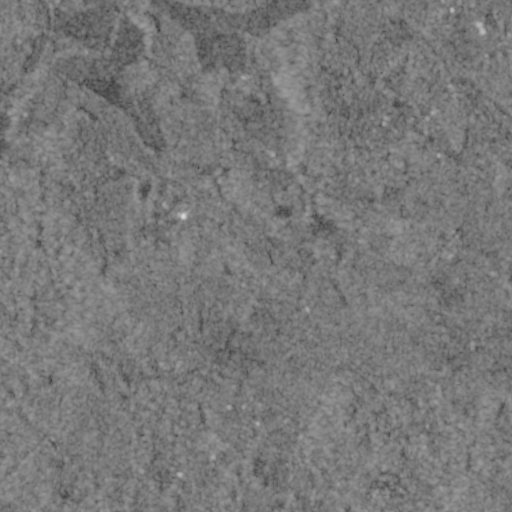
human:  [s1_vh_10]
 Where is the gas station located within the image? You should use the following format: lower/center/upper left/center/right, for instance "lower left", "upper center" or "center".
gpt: The gas station is located in the upper right of the image.
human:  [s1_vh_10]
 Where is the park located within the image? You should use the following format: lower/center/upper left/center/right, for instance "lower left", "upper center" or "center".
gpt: The park is located in the upper right of the image.
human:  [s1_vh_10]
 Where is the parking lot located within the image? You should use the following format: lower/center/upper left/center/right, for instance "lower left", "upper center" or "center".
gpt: The parking lot is located in the upper right of the image.
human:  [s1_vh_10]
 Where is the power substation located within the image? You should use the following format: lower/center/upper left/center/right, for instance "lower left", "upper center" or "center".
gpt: The power substation is located in the center right of the image.
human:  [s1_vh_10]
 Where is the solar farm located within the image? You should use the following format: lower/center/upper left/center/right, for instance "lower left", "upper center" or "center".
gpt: The solar farm is located in the lower right of the image.
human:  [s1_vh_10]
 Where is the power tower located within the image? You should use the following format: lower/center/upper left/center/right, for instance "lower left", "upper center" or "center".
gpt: There is no power tower in the image.

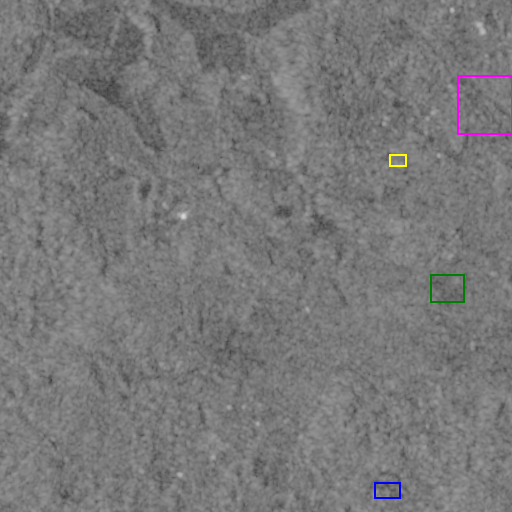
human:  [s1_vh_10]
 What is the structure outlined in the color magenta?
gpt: The structure outlined in magenta is a park.
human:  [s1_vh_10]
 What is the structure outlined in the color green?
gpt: The structure outlined in green is a solar farm.
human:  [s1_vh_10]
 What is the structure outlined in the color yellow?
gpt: The structure outlined in yellow is a building.
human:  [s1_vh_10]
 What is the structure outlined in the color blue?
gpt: The structure outlined in blue is a building.
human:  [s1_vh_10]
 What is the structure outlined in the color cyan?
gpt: There is no cyan outline.